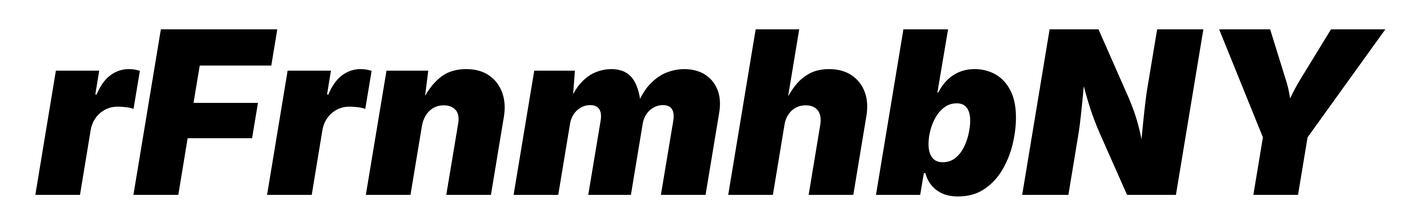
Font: Inter-Italic_Black_Italic